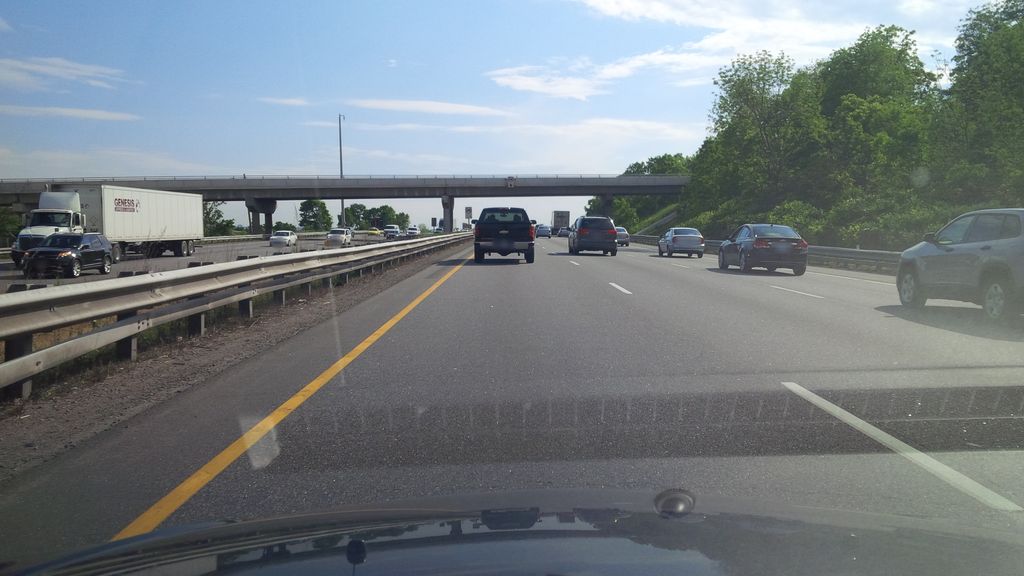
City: hamilton